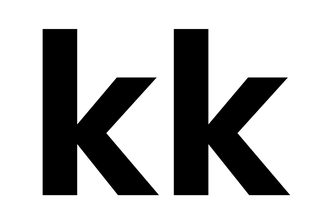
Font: InstrumentSans_Bold